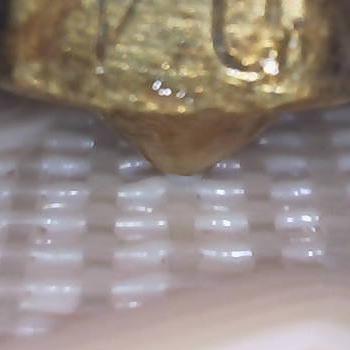
Flow rate: 158%